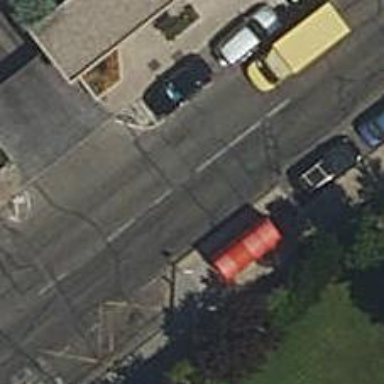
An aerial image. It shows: Public transport stop position.